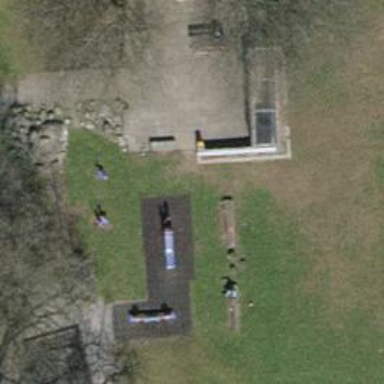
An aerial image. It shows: Playground with slide.